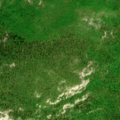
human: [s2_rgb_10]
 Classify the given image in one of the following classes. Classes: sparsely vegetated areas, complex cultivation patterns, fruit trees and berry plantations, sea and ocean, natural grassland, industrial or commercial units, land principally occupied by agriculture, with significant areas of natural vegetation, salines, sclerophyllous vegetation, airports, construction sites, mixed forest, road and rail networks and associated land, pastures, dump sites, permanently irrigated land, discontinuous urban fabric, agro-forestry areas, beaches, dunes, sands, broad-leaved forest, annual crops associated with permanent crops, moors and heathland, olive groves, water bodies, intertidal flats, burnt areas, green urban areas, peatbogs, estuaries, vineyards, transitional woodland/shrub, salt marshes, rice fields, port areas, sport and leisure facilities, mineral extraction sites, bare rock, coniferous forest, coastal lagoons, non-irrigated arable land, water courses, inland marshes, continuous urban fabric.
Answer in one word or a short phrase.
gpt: coniferous forest, mixed forest